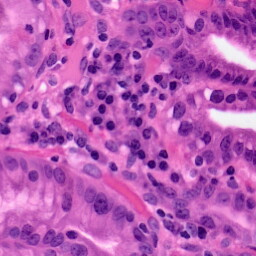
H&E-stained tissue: Pancreatic